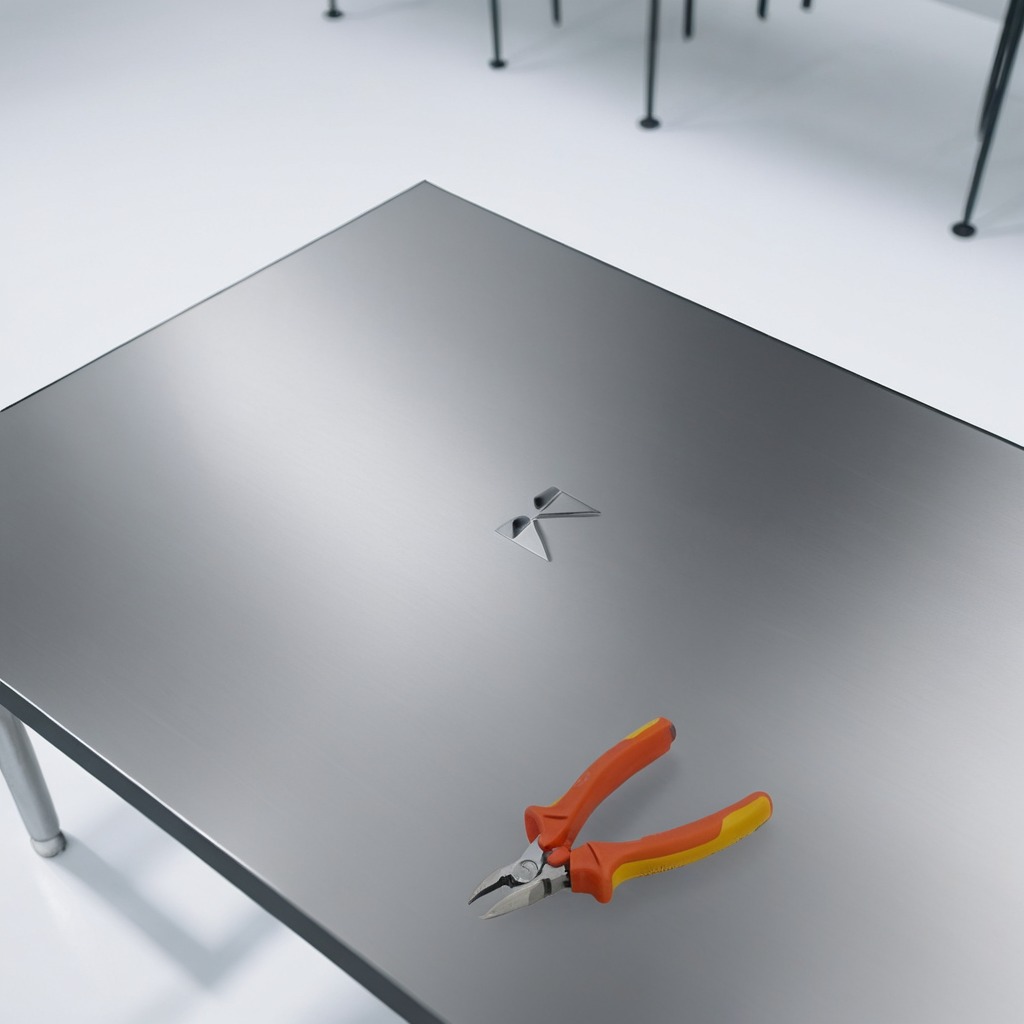
A plier is lying on the stainless steel table.